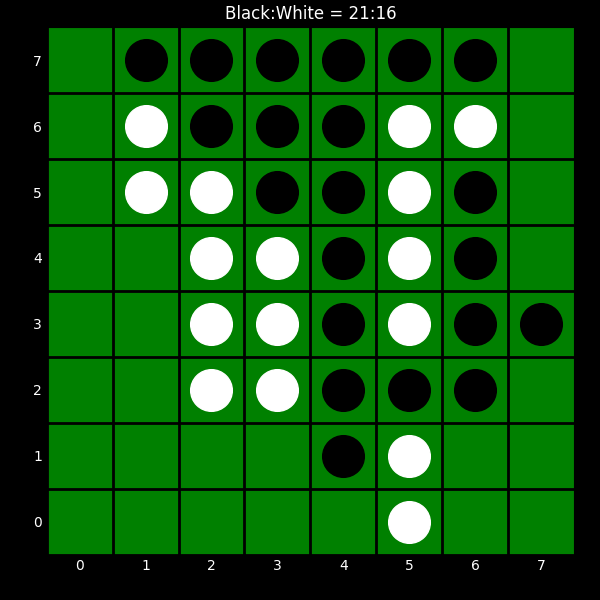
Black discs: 21
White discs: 16